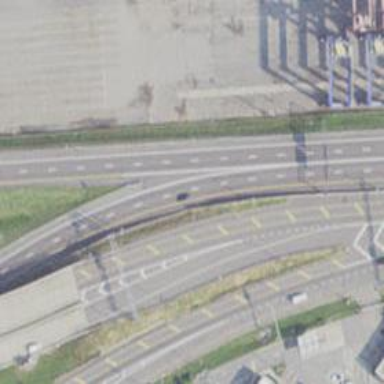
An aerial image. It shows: Motorway link.